Question: In my first spring application I recognize this compilation error in line
'SpringApplication.run(DemoApplication.class, args);'.
'''
package com.example.demo;
import org.springframework.boot.SpringApplication;
import org.springframework.boot.autoconfigure.SpringBootApplication;
@SpringBootApplication
public class DemoApplication {
public static void main(String[] args) {
SpringApplication.run(DemoApplication.class, args);
}
}
'''
the error intelligence says: '"Cannot resolve method 'run(java.lang.Class, String[])'"'.
I download spring initializer form 'https://start.spring.io/' and choose the default spring boot version option '2.3.1'. I extract the demo folder and open in intellij the 'pmo' XML File:
'''
<?xml version="1.0" encoding="UTF-8"?>
<project xmlns="http://maven.apache.org/POM/4.0.0" xmlns:xsi="http://www.w3.org/2001/XMLSchema-instance"
xsi:schemaLocation="http://maven.apache.org/POM/4.0.0 https://maven.apache.org/xsd/maven-4.0.0.xsd">
<modelVersion>4.0.0</modelVersion>
<parent>
<groupId>org.springframework.boot</groupId>
<artifactId>spring-boot-starter-parent</artifactId>
<version>2.2.8.RELEASE</version>
<relativePath/> <!-- lookup parent from repository -->
</parent>
<groupId>com.example</groupId>
<artifactId>demo</artifactId>
<version>0.0.1-SNAPSHOT</version>
<name>demo</name>
<description>Demo project for Spring Boot</description>
<properties>
<java.version>1.8</java.version>
</properties>
<dependencies>
<dependency>
<groupId>org.springframework.boot</groupId>
<artifactId>spring-boot-starter-web</artifactId>
</dependency>
<dependency>
<groupId>org.springframework.boot</groupId>
<artifactId>spring-boot-starter-test</artifactId>
<scope>test</scope>
<exclusions>
<exclusion>
<groupId>org.junit.vintage</groupId>
<artifactId>junit-vintage-engine</artifactId>
</exclusion>
</exclusions>
</dependency>
</dependencies>
<build>
<plugins>
<plugin>
<groupId>org.springframework.boot</groupId>
<artifactId>spring-boot-maven-plugin</artifactId>
</plugin>
</plugins>
</build>
</project>
'''
My java version is 8:

I would happy to receive specific answer , thank you.
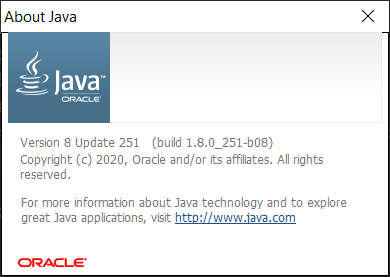
Answer: It is been a long time when I use intellij.
I figure out the problem: I forget to choose sdk platform...
Anyway, Thank you. You can close this question